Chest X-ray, AP view. Patient: 46 years old, sex M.
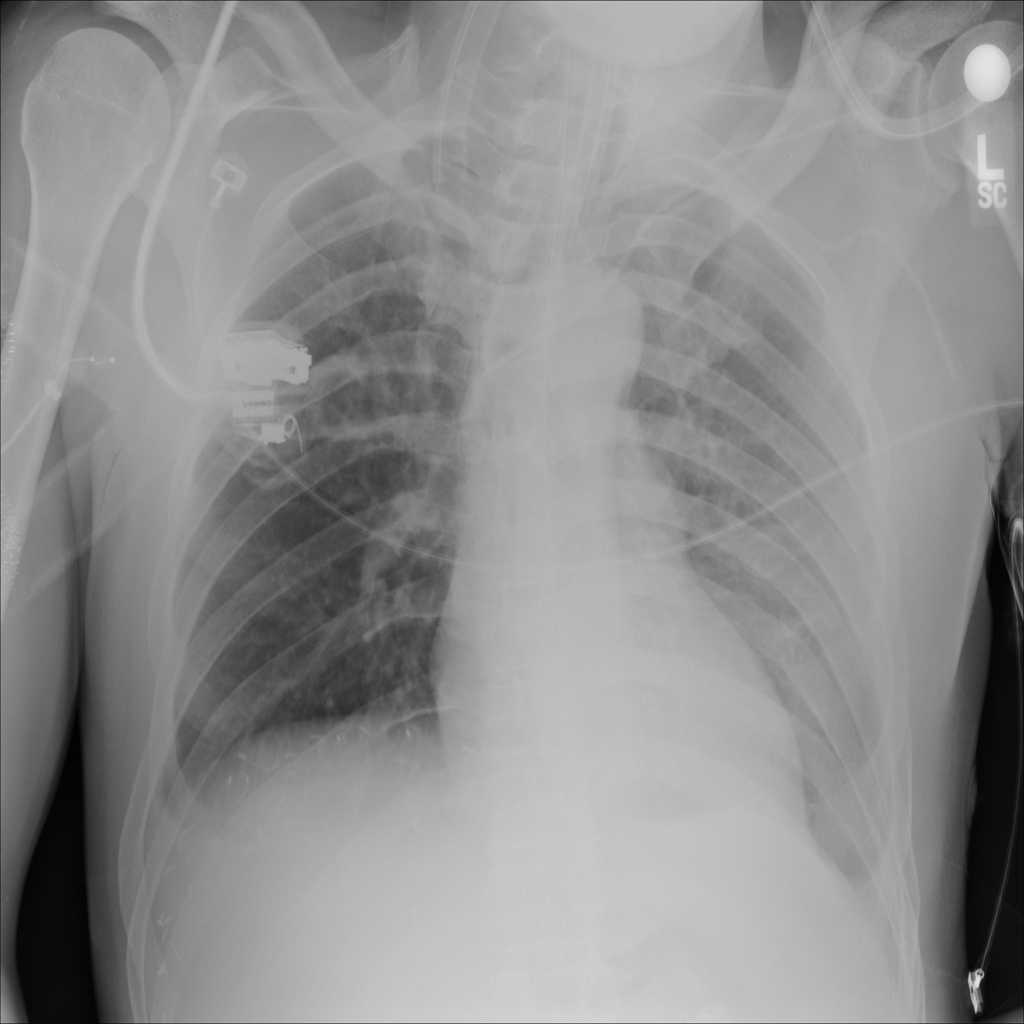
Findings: Effusion